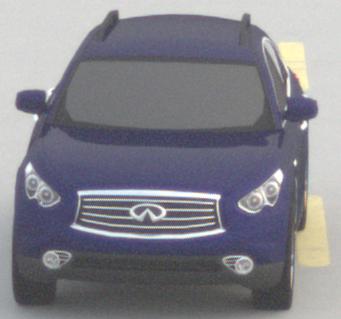
Make: Infiniti
Model: FX 37
Detailed model: FX (S51)
Model produced from: 2012/07
Model produced until: 2013/10
Doors: 5
Color: blue
Road condition: dry road
Daytime: morning or afternoon
Contrast: low contrast